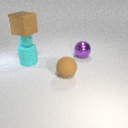
small cyan rubber sphere above large cyan rubber cylinder